Interaction volume radius: 10 \u00c5
Interaction volume height: 15 \u00c5
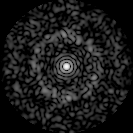
Disorder parameter: 0.8392